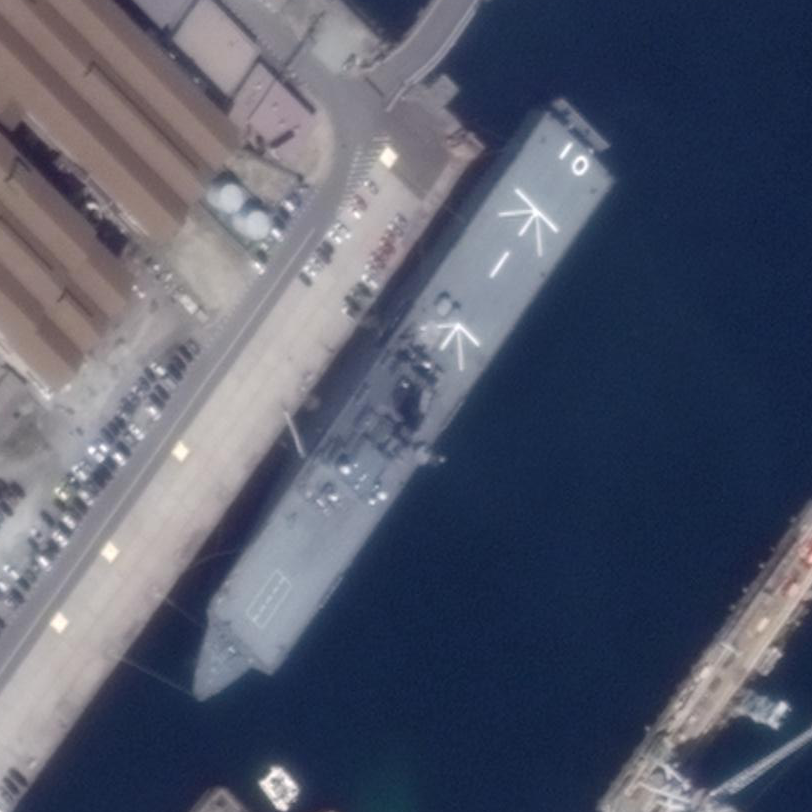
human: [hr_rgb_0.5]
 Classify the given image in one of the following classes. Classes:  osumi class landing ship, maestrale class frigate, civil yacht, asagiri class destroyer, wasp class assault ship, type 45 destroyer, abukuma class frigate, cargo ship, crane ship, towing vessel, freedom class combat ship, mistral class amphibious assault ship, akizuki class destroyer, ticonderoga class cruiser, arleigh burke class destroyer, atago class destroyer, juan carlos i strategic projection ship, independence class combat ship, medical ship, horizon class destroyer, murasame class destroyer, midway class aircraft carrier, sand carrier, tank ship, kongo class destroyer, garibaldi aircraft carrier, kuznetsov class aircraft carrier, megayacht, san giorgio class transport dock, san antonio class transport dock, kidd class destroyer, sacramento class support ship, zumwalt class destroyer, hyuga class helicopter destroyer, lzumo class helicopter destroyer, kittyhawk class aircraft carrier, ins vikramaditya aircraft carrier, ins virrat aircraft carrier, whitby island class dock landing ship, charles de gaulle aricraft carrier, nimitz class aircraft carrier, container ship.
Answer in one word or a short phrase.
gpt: Osumi class landing ship